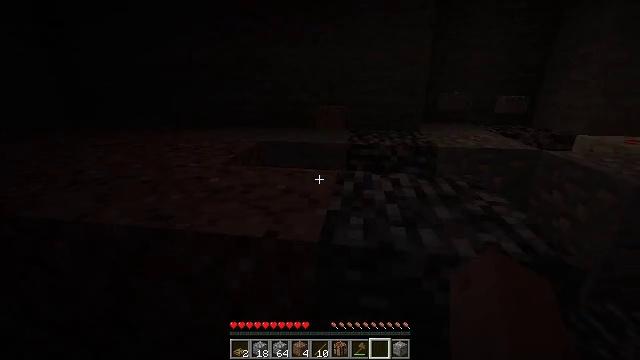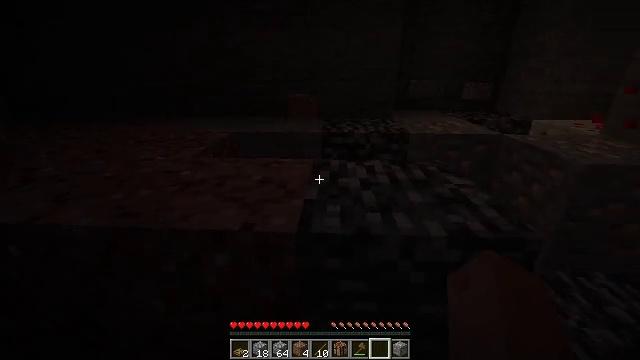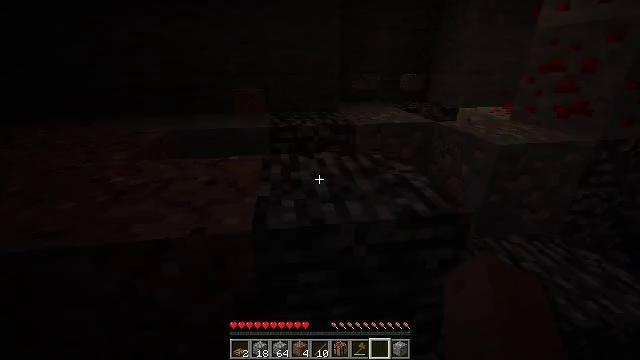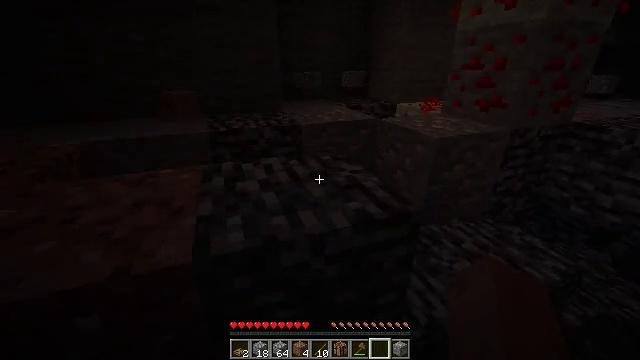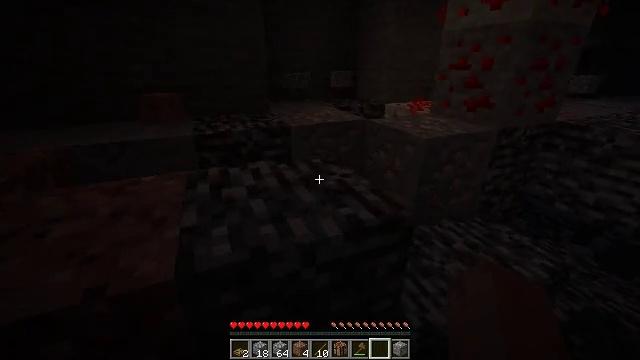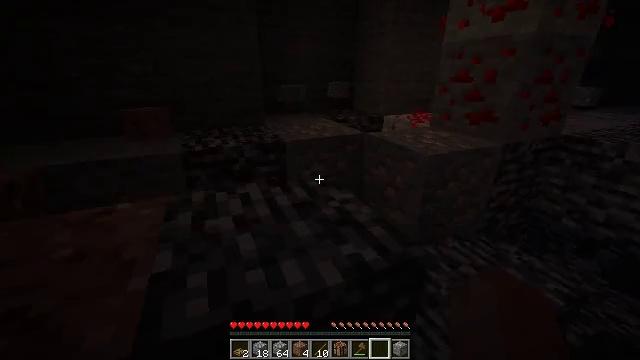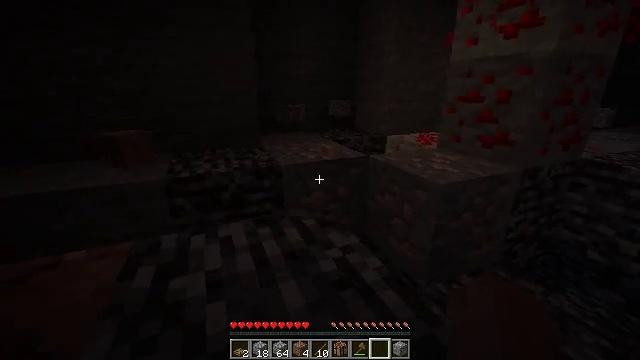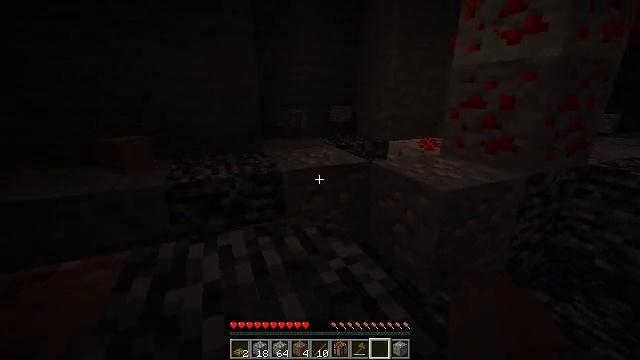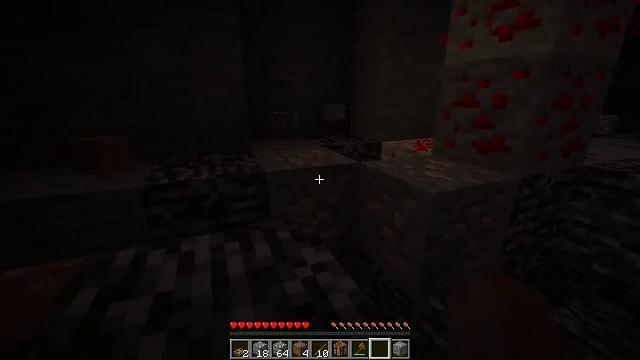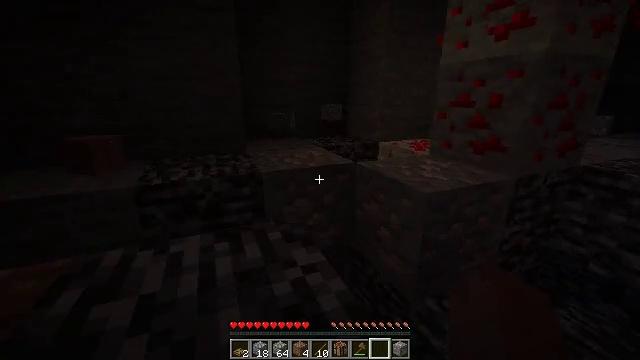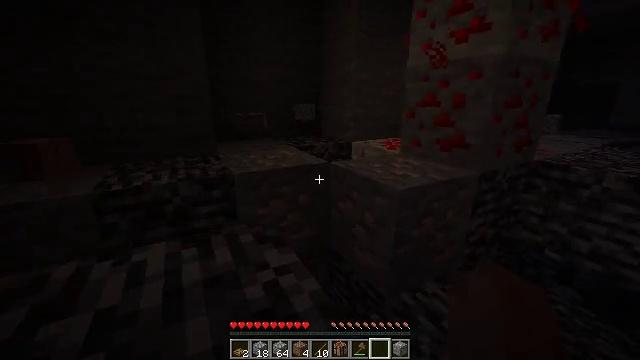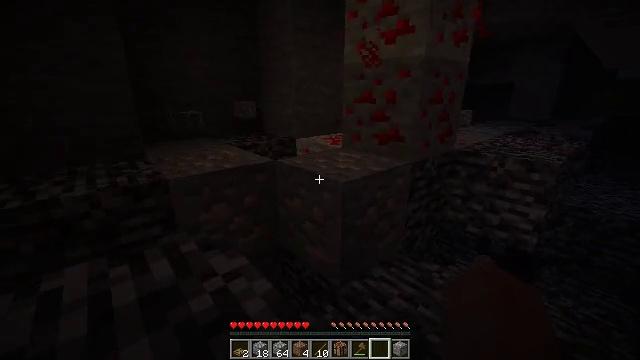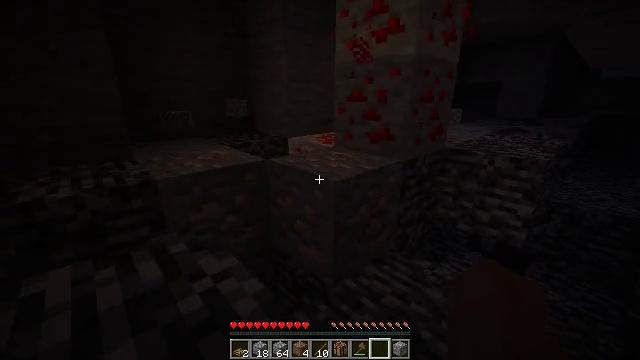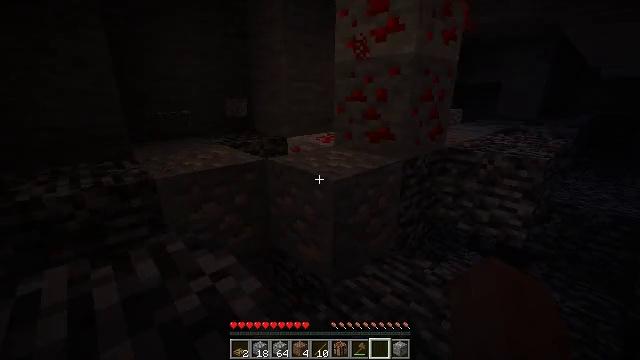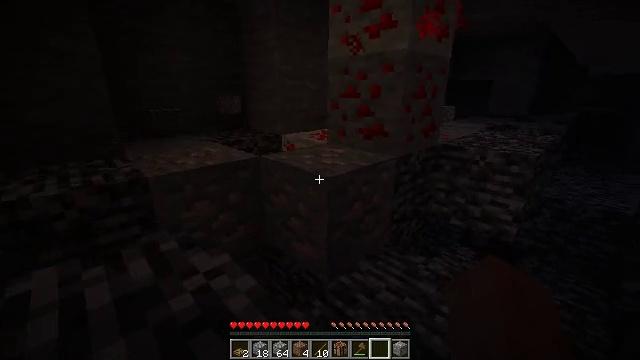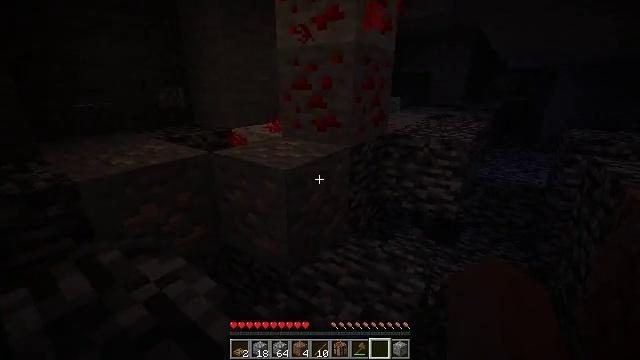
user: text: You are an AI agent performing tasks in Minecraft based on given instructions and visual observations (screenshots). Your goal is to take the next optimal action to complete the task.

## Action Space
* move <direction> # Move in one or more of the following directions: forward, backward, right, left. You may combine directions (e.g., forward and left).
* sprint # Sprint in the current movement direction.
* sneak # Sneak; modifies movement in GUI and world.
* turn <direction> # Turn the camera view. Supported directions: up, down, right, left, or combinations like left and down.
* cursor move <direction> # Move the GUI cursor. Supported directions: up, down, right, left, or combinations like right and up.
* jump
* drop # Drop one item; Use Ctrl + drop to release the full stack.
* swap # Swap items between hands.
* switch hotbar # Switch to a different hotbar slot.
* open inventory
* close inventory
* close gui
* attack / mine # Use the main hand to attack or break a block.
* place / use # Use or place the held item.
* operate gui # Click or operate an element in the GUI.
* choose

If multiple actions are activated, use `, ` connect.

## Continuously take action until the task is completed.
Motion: motion action
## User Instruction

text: craft item air
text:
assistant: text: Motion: turn right and down
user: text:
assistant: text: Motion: turn right and down
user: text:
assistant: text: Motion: move forward, turn right
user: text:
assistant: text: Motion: move forward, turn right
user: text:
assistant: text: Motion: move forward, turn up
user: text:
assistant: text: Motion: move forward, turn up
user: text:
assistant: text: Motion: move forward, turn up
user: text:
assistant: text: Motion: move forward
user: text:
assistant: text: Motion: no_op
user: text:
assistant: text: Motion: turn right
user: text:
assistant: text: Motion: turn right
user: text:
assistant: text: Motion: turn right
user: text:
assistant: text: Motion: no_op
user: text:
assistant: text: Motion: turn right
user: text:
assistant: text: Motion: turn right and down
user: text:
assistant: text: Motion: turn right
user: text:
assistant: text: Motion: turn right
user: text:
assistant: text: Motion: move forward, turn right
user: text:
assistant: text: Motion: move forward, turn right
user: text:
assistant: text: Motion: move forward
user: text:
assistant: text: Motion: move forward
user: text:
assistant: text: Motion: move forward
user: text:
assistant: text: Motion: move forward
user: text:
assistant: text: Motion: move forward
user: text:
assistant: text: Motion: move forward
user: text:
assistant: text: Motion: move forward
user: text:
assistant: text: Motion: move forward
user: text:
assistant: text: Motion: move forward, turn left
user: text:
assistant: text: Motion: turn left
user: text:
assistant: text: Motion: turn left